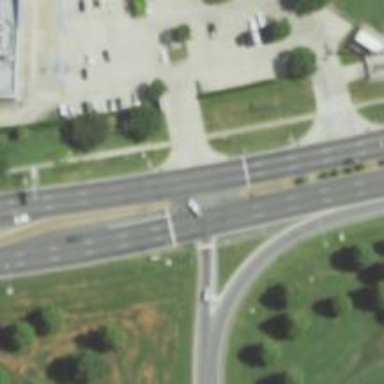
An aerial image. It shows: Primary link highway with asphalt surface.